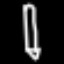
Label: pencil